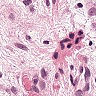
Metastatic tissue present: yes